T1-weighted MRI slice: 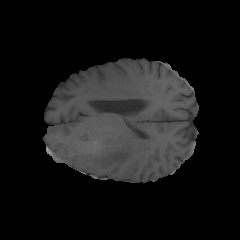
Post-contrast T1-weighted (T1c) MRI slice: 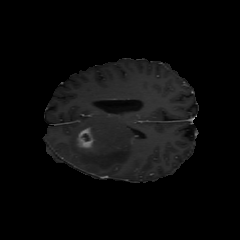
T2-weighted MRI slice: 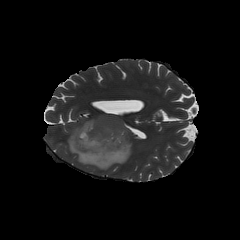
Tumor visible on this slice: yes